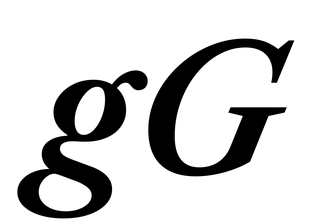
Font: LibreCaslonText-Italic_SemiBold_Italic